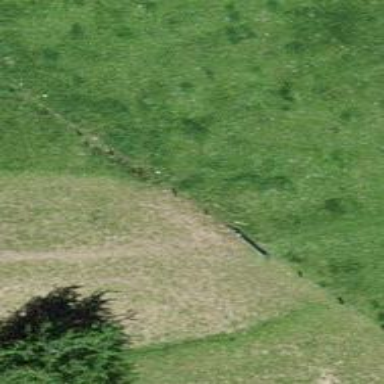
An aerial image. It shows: Path covered in grass.